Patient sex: F
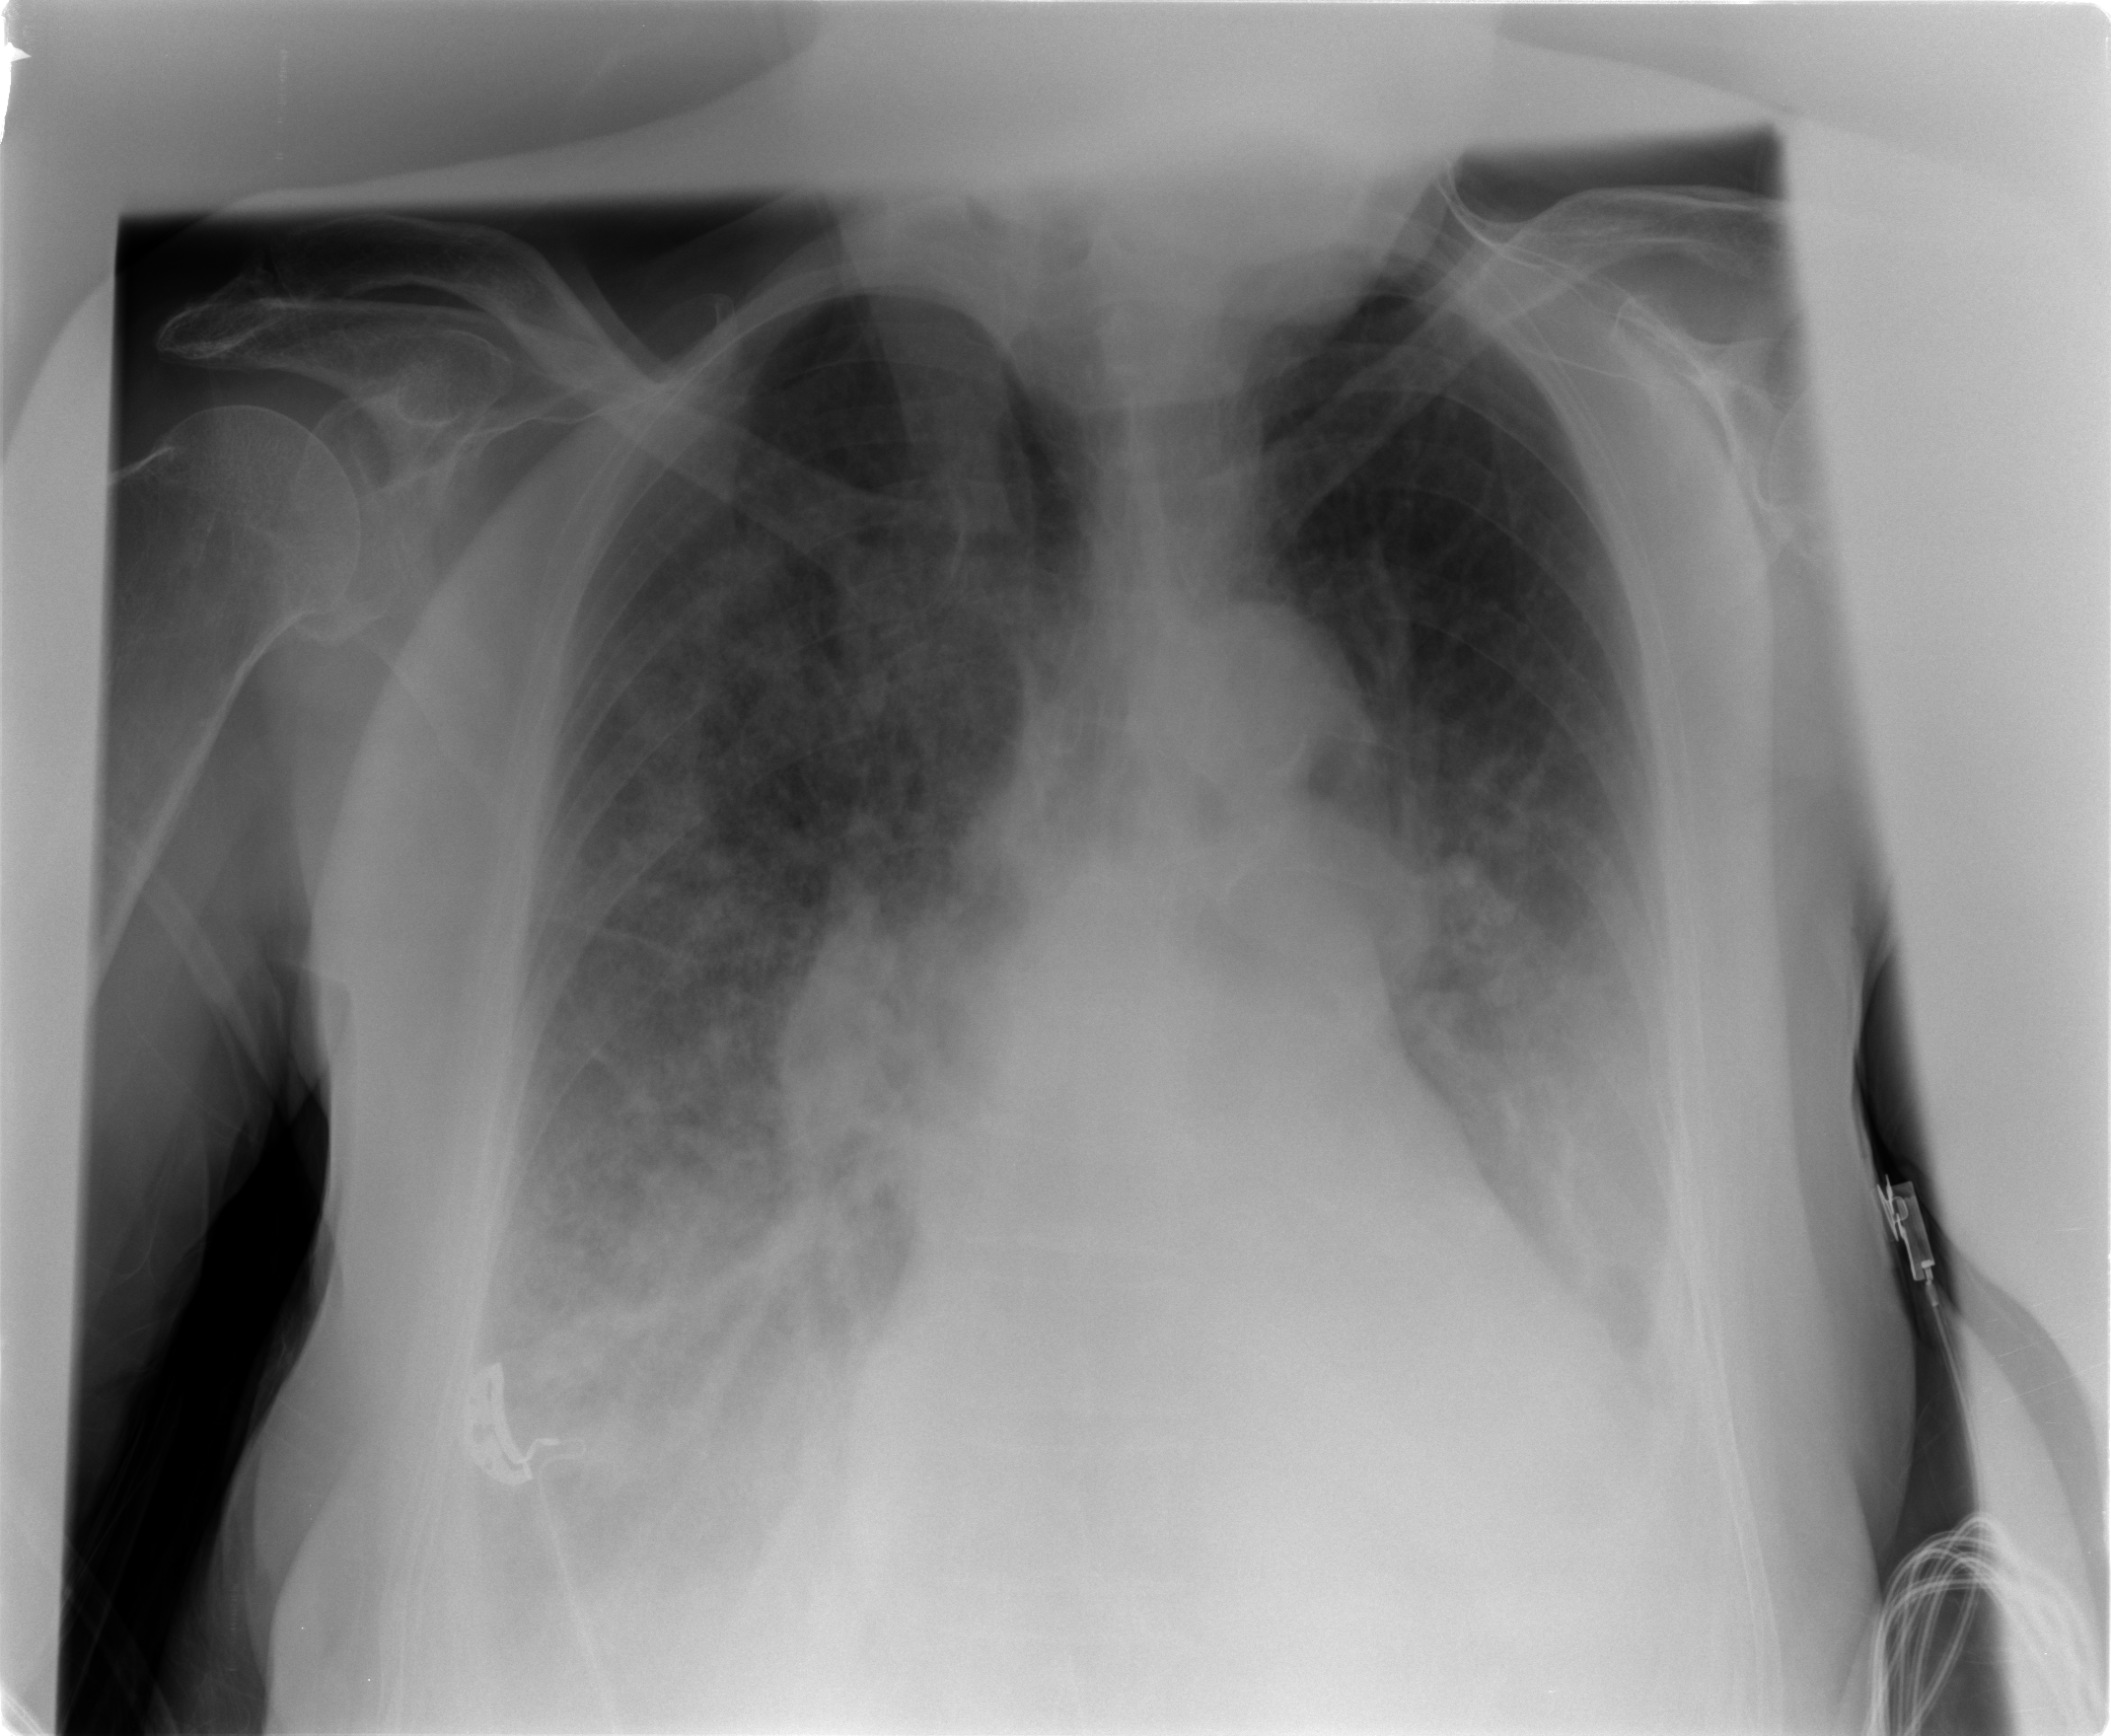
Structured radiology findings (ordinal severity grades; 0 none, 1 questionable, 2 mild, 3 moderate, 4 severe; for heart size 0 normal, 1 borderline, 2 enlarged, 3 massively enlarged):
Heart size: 2
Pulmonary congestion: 2
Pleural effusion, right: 2
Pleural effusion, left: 2
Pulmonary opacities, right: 3
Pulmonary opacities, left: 1
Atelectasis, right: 3
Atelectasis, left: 2